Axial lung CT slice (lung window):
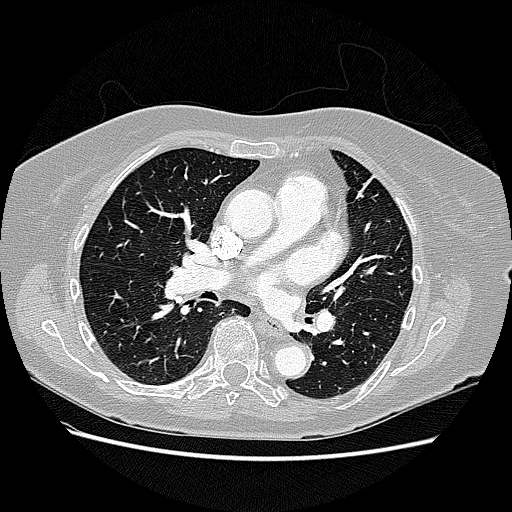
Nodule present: no